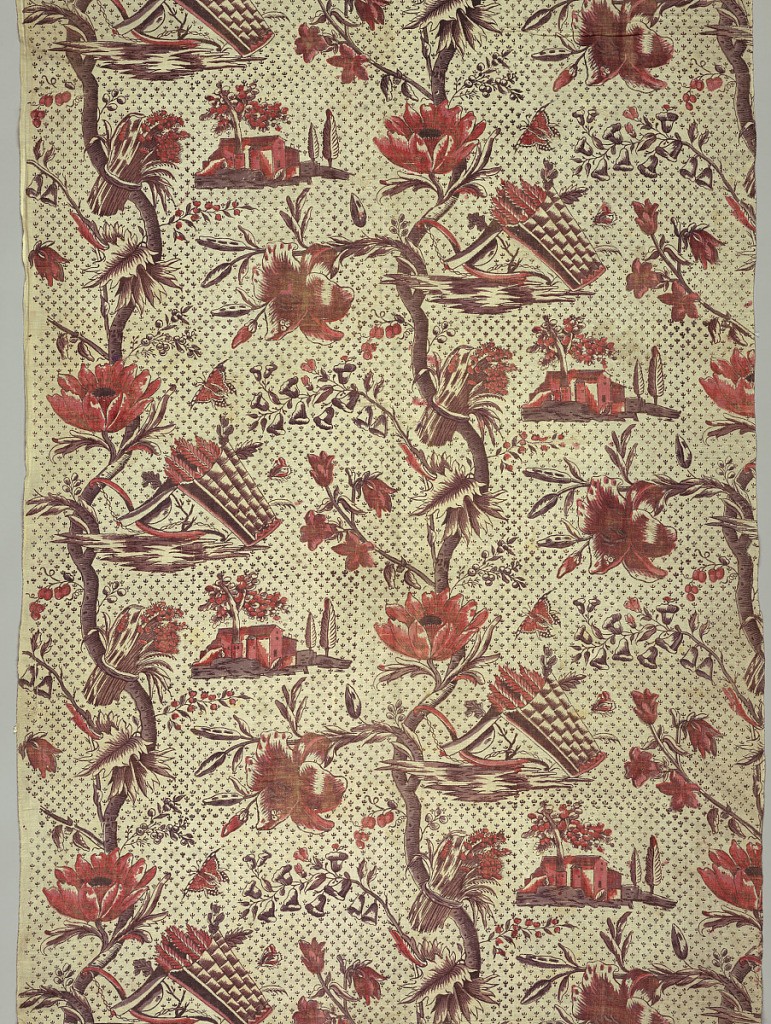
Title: Panel
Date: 1790–1805
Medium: cotton Technique: block printed on plain weave
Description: An elaborate fan of peacock feathers growing out of a plant in a diamond lattice made of exfoliating scrolls. In red on white.